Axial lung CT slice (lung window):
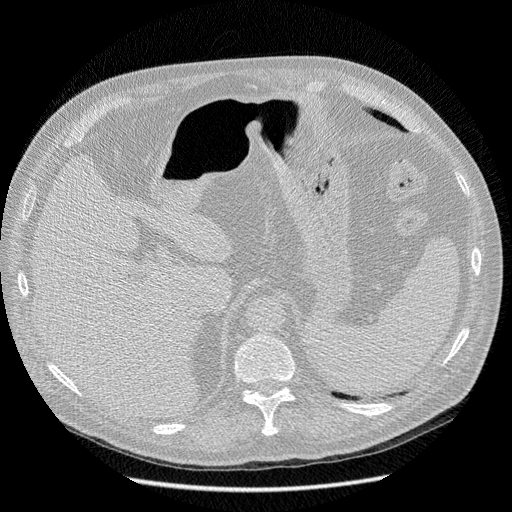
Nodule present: no